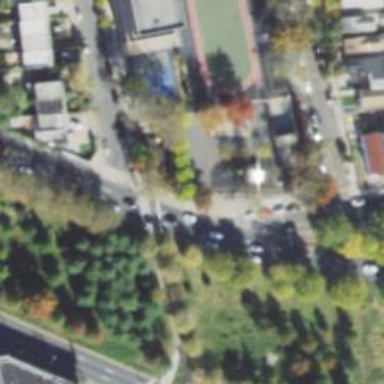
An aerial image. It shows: Park.